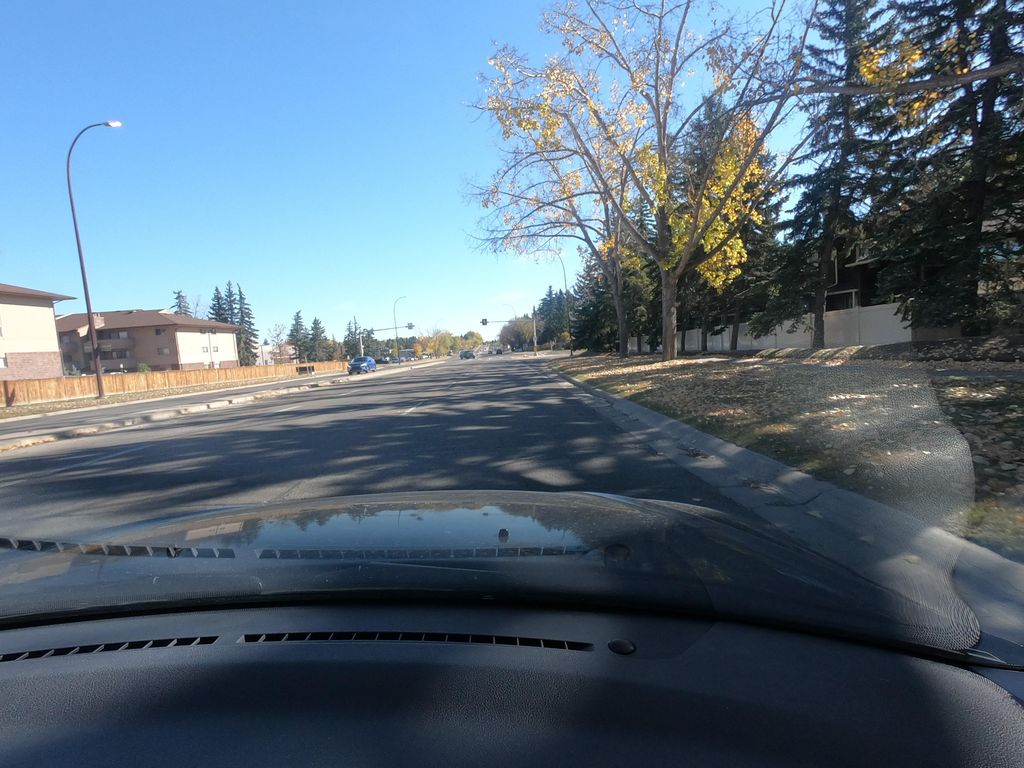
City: calgary